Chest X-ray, PA view. Patient: 55 years old, sex M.
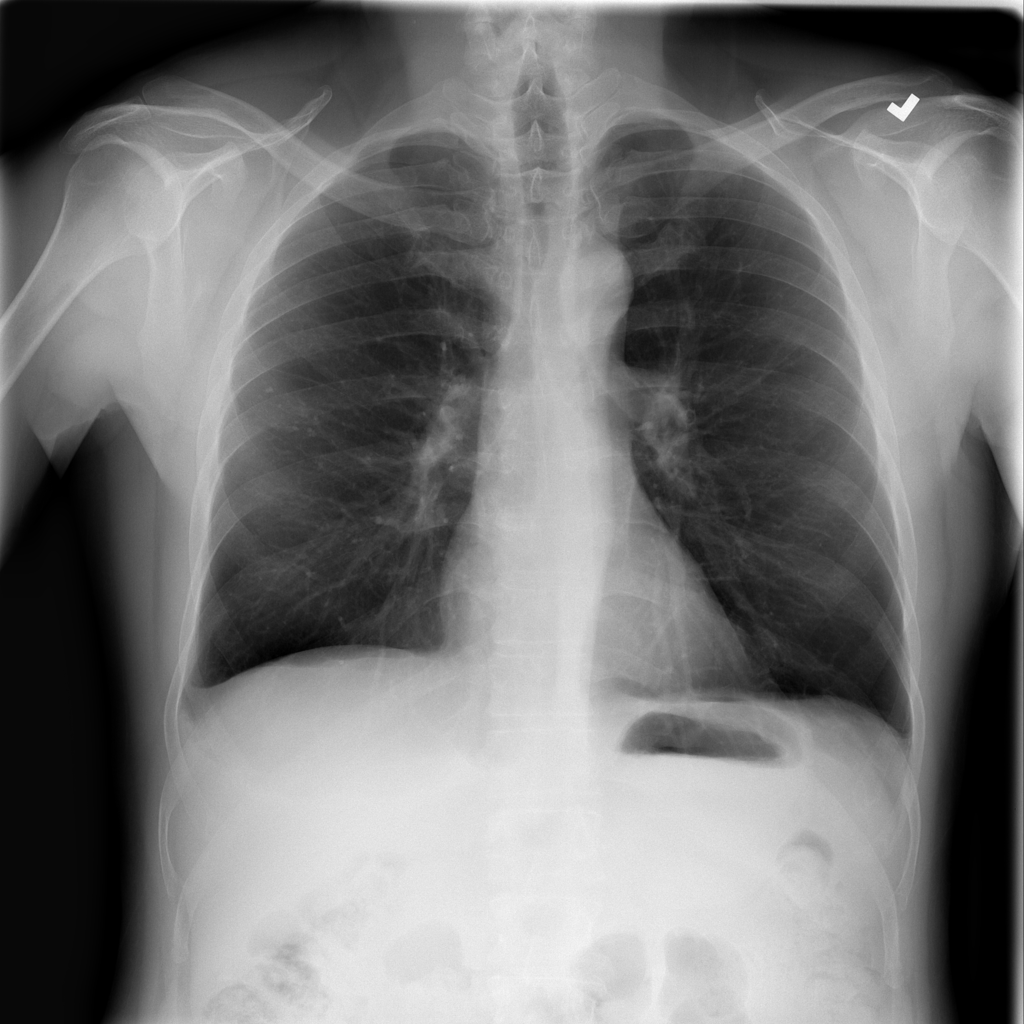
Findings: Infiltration